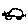
Label: car